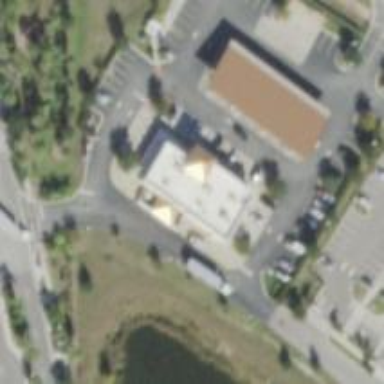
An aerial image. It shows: Convenience shop.